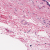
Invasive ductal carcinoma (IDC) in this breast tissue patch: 0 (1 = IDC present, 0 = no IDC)